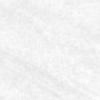
Label: change